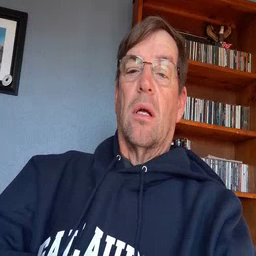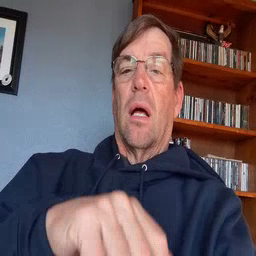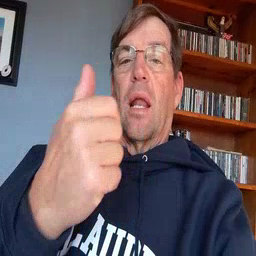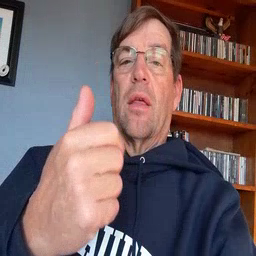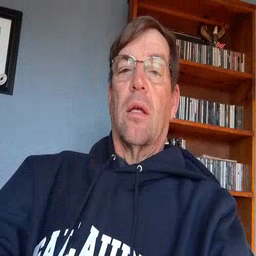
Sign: another